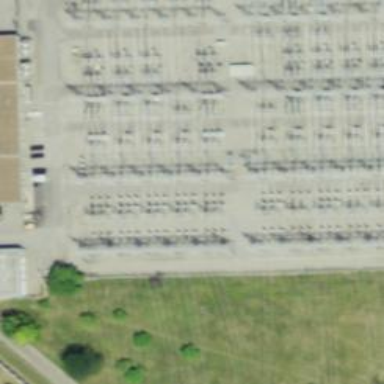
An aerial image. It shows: Switch for power supply.